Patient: sex M, age 31
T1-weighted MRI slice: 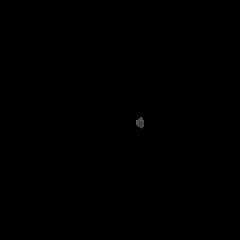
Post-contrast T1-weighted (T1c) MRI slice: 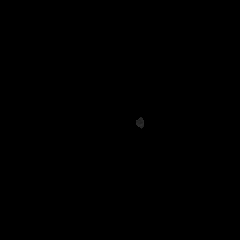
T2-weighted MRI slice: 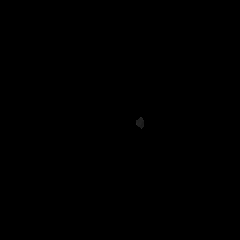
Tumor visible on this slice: no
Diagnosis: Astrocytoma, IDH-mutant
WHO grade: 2